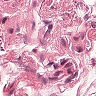
Metastatic tissue present: no